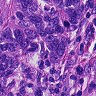
Metastatic tissue present: yes